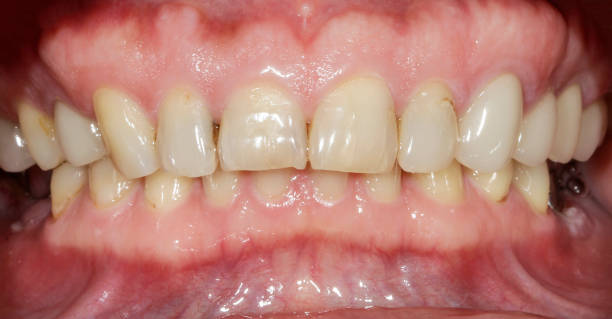
Condition: Gingivitis